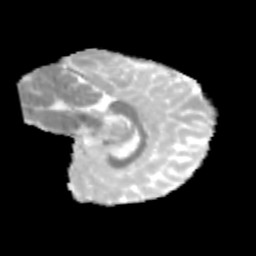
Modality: MD
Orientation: sagittal
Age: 11
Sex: male
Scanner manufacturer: siemens
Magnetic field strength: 3 T
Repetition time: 3.8 s
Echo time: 0.07 s